Here is the continuous-wavelet rendering of a rotor kit's vibration signal. Classify the rotor condition as one of: normal, misalignment, unbalance, looseness.
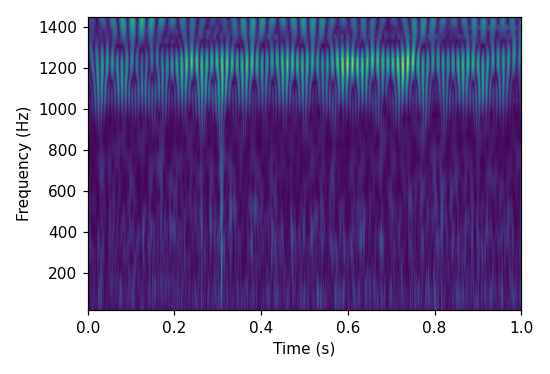
Answer: looseness